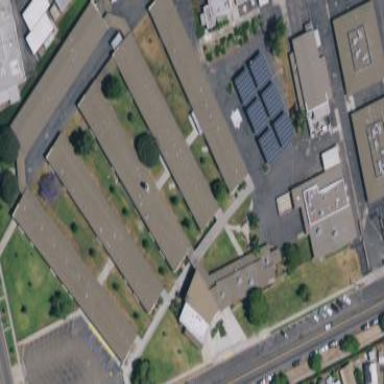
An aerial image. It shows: School building.